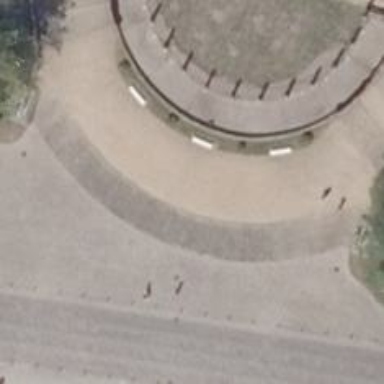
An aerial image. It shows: Compacted pedestrian road.